Question:
How to solve two jquery conflict in my html file, I have pasted the code below:
'''
<script type="text/javascript" src="js/jquery.js"></script>
<!--Navigation Scripts-->
<!--Image Slider Scripts-->
<script src="js/jquery.min.js"></script>
'''
If I remove any one of them (script) then it will be work fine but one of these does not working, else whether it be anyone.
Upper one jquery.js is for navigation bar and another one jquery.min.js is for sliding banner script.
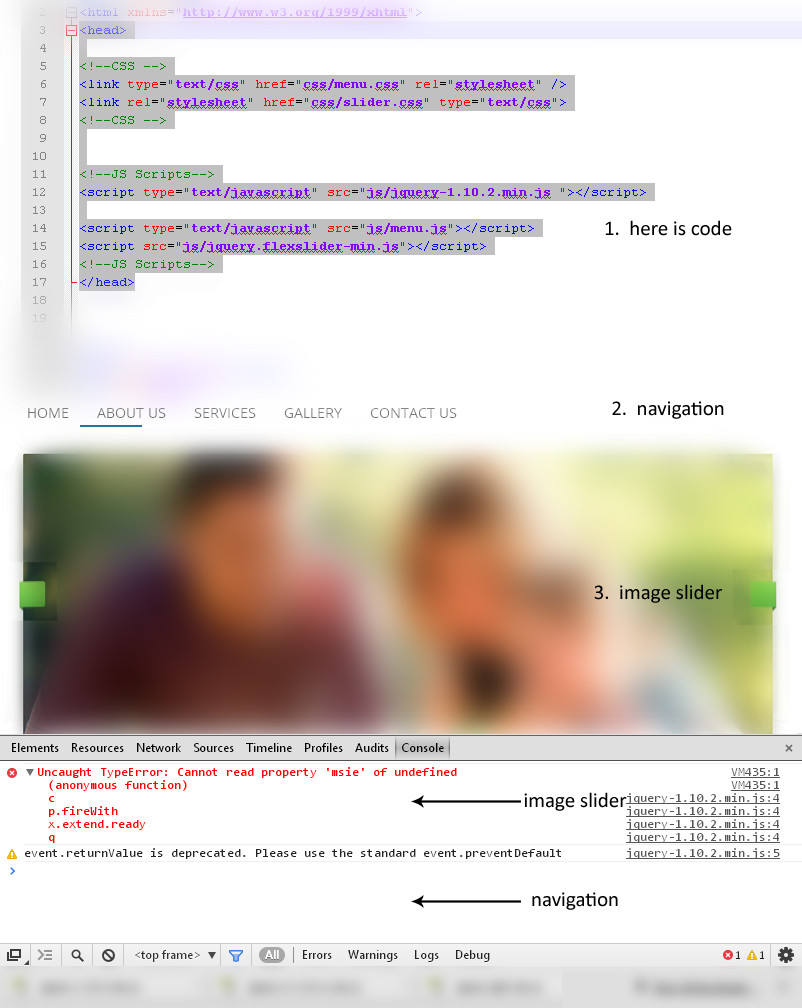
Answer: Normally you include only one jQuery library into your application. You probably have a problem with versioning, I mean your navigation bar and sliding banner script use different versions of jQuery. What you should do is visit vendor websites and look at their versions, then accordingly pick one version of jQuery library that will suit both of your vendor libraries.
You can see avalaible jQuery versions here <URL>